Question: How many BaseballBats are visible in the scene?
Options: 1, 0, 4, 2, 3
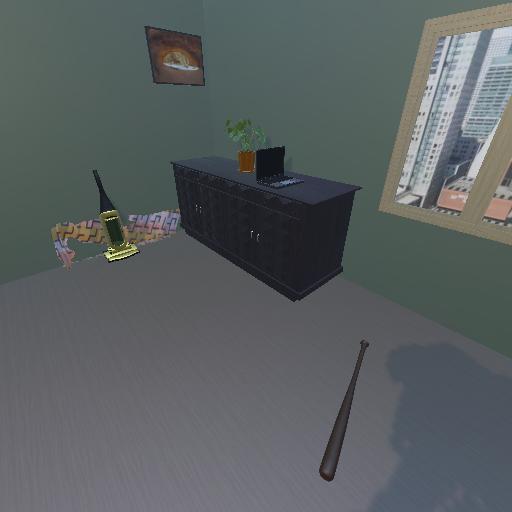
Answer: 1